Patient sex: M
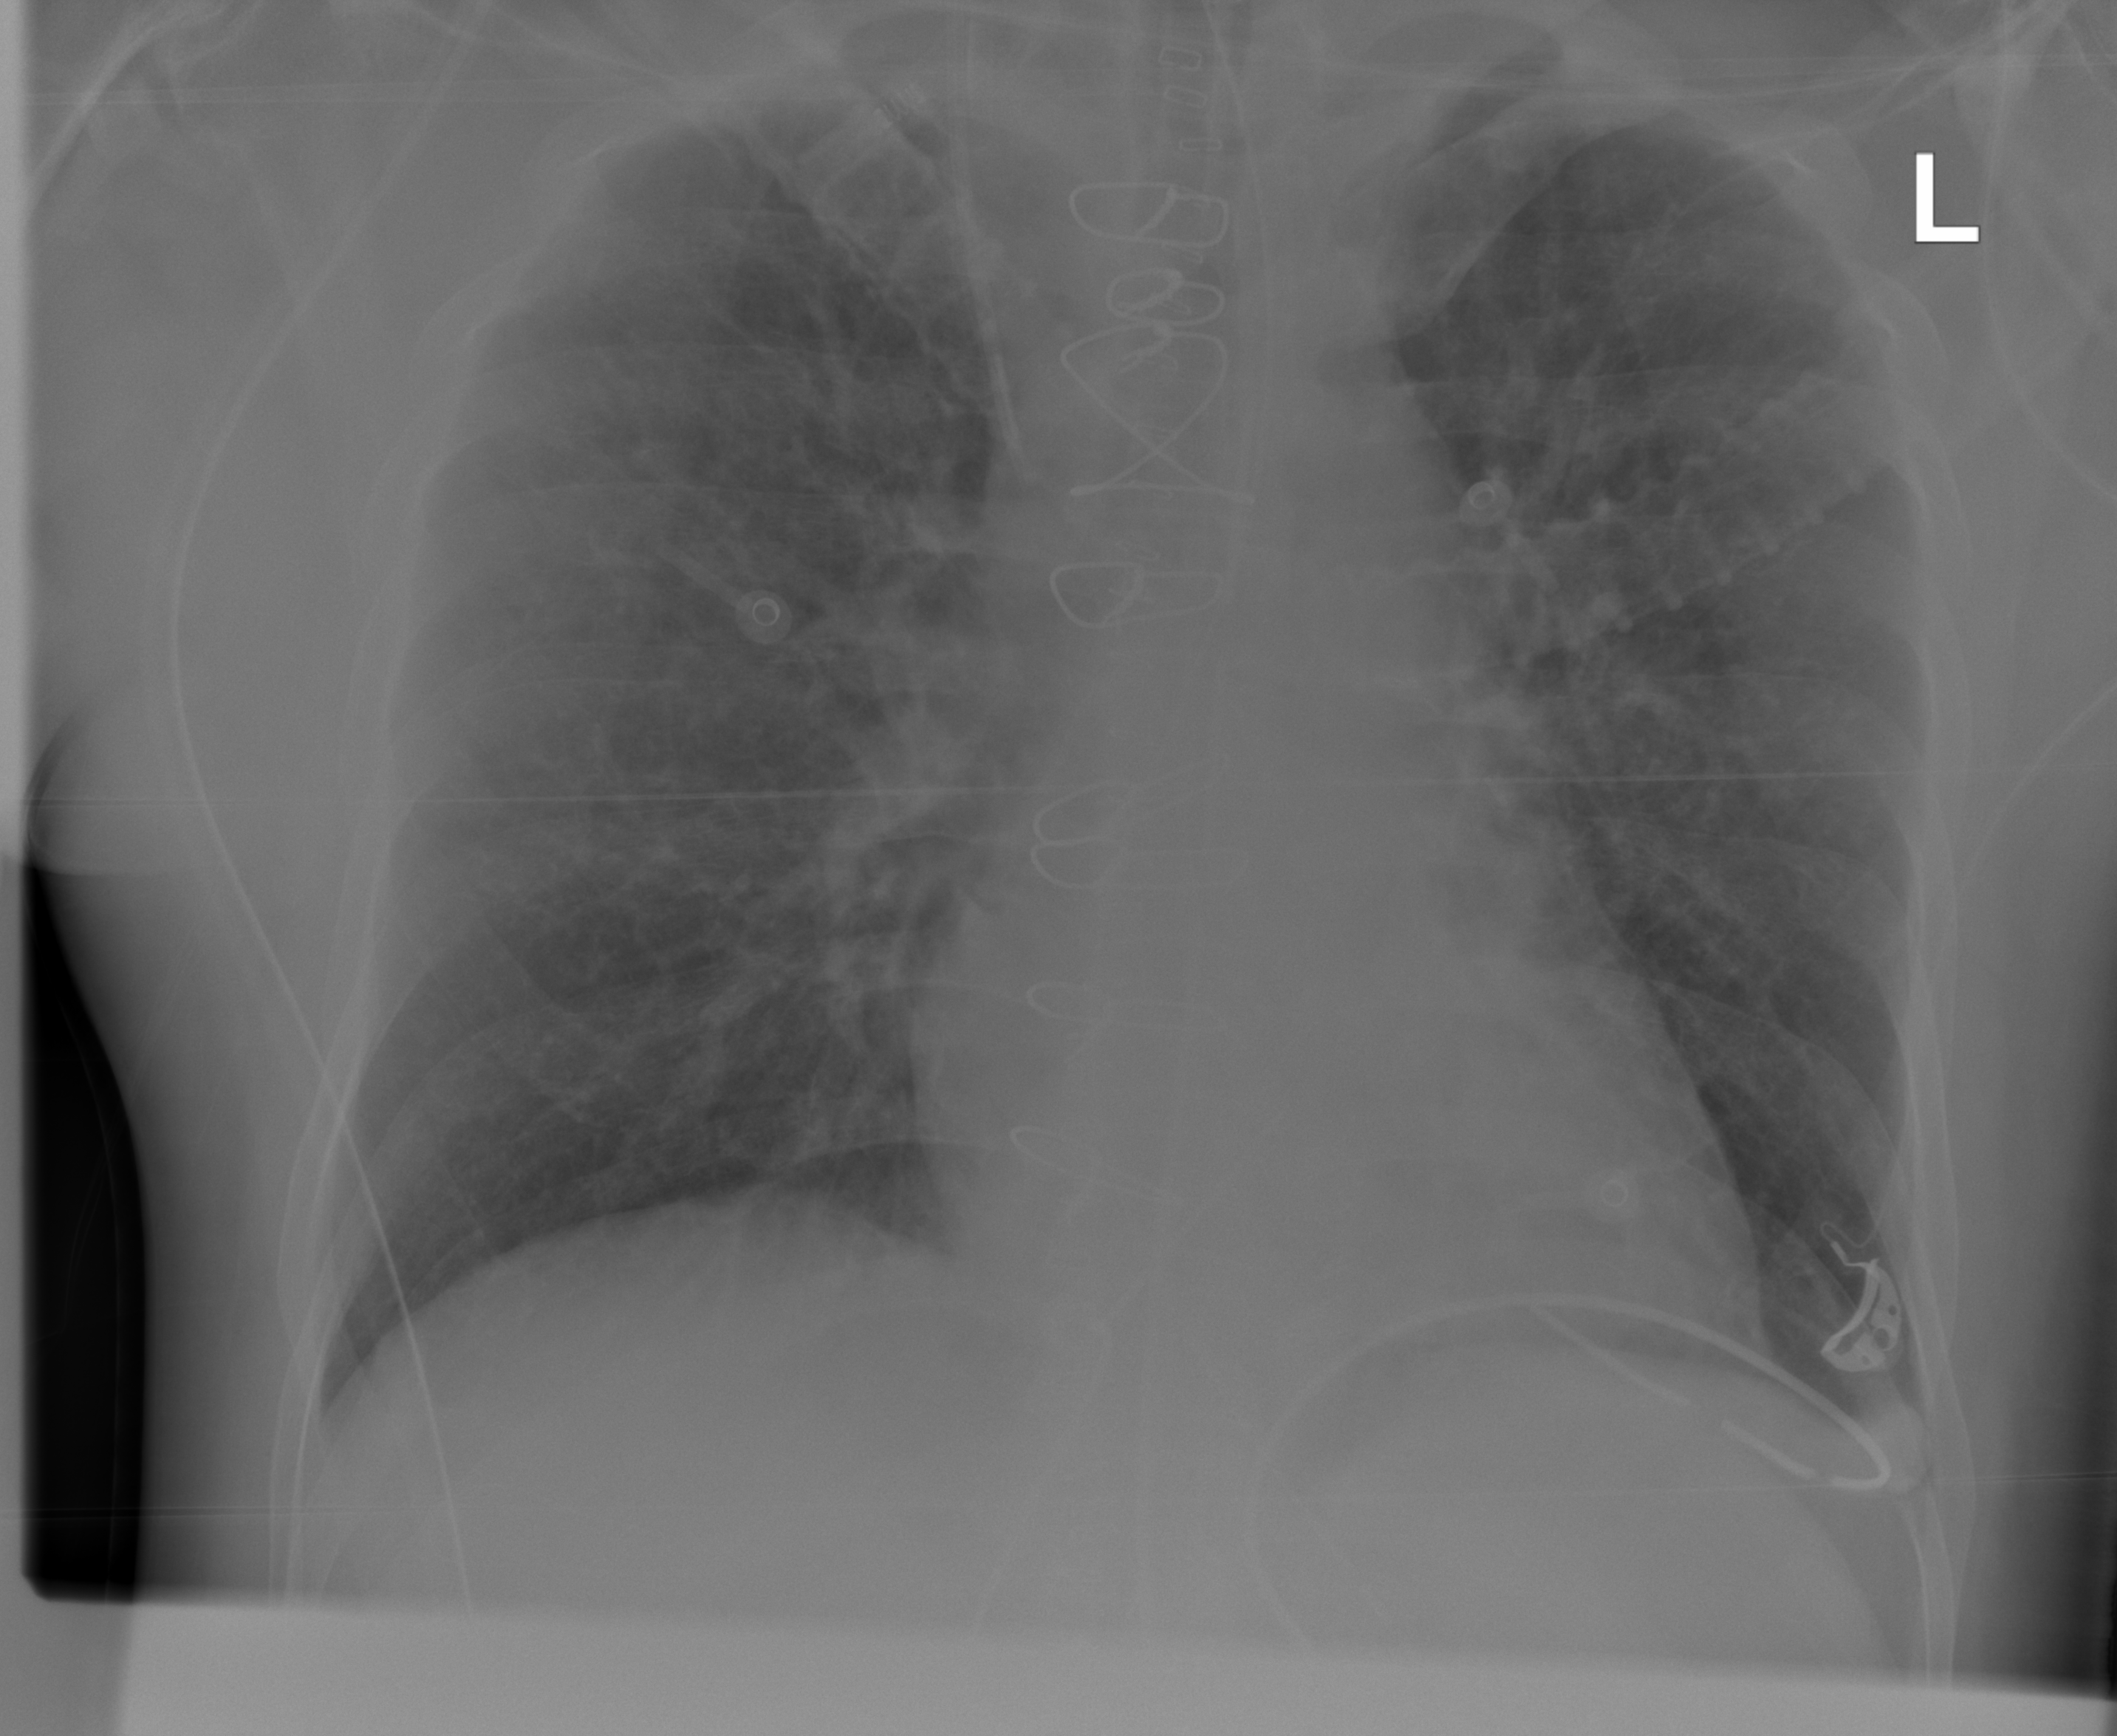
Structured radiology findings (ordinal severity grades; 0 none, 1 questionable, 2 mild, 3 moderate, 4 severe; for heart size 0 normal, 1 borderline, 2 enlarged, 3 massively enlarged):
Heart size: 1
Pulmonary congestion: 2
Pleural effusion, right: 0
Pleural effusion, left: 0
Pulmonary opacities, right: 0
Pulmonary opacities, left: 0
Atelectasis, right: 0
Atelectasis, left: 0